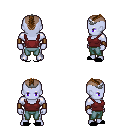
a pixel art fantasy rpg character, male body template, dark elf, purple skin, maroon pirate shirt, teal pants, brown short mohawk hairstyle, iron tiara, leather bracers, black slippers, four views (front, back, left, right), 2x2 character sprite sheet, small pixel art, hard edges, no anti-aliasing